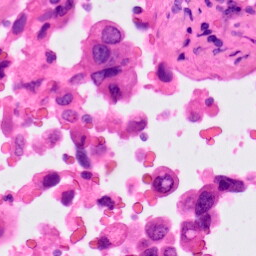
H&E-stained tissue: Lung